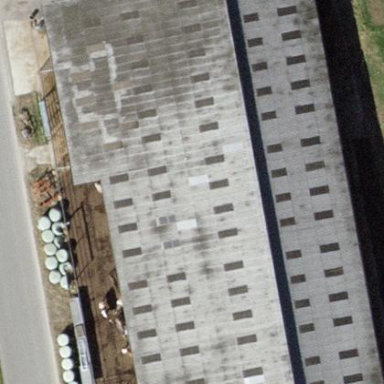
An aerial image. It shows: Gabled roof on farm auxiliary building.